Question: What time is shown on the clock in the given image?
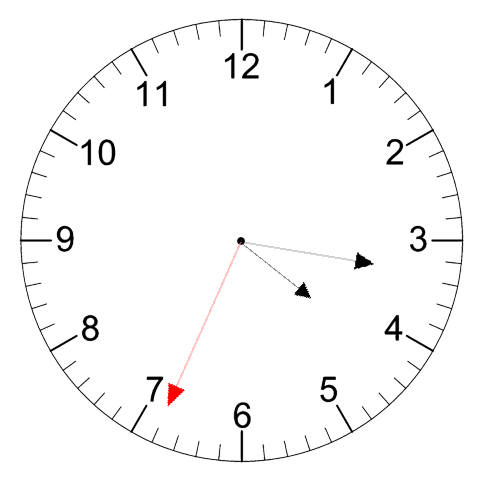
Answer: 04:16:34